Interaction volume radius: 10 \u00c5
Interaction volume height: 10 \u00c5
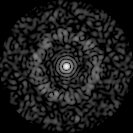
Disorder parameter: 0.8495